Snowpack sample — Buffalo Mountain, Silverthorne, Colorado, USA (1/25/25, 10:11 AM MST)
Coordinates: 39.6222, -106.1139
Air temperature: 22 °F
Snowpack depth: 110 cm
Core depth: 30 cm
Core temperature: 42.8 °F
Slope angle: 12°, slope face: 102°
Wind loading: high
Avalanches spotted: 0
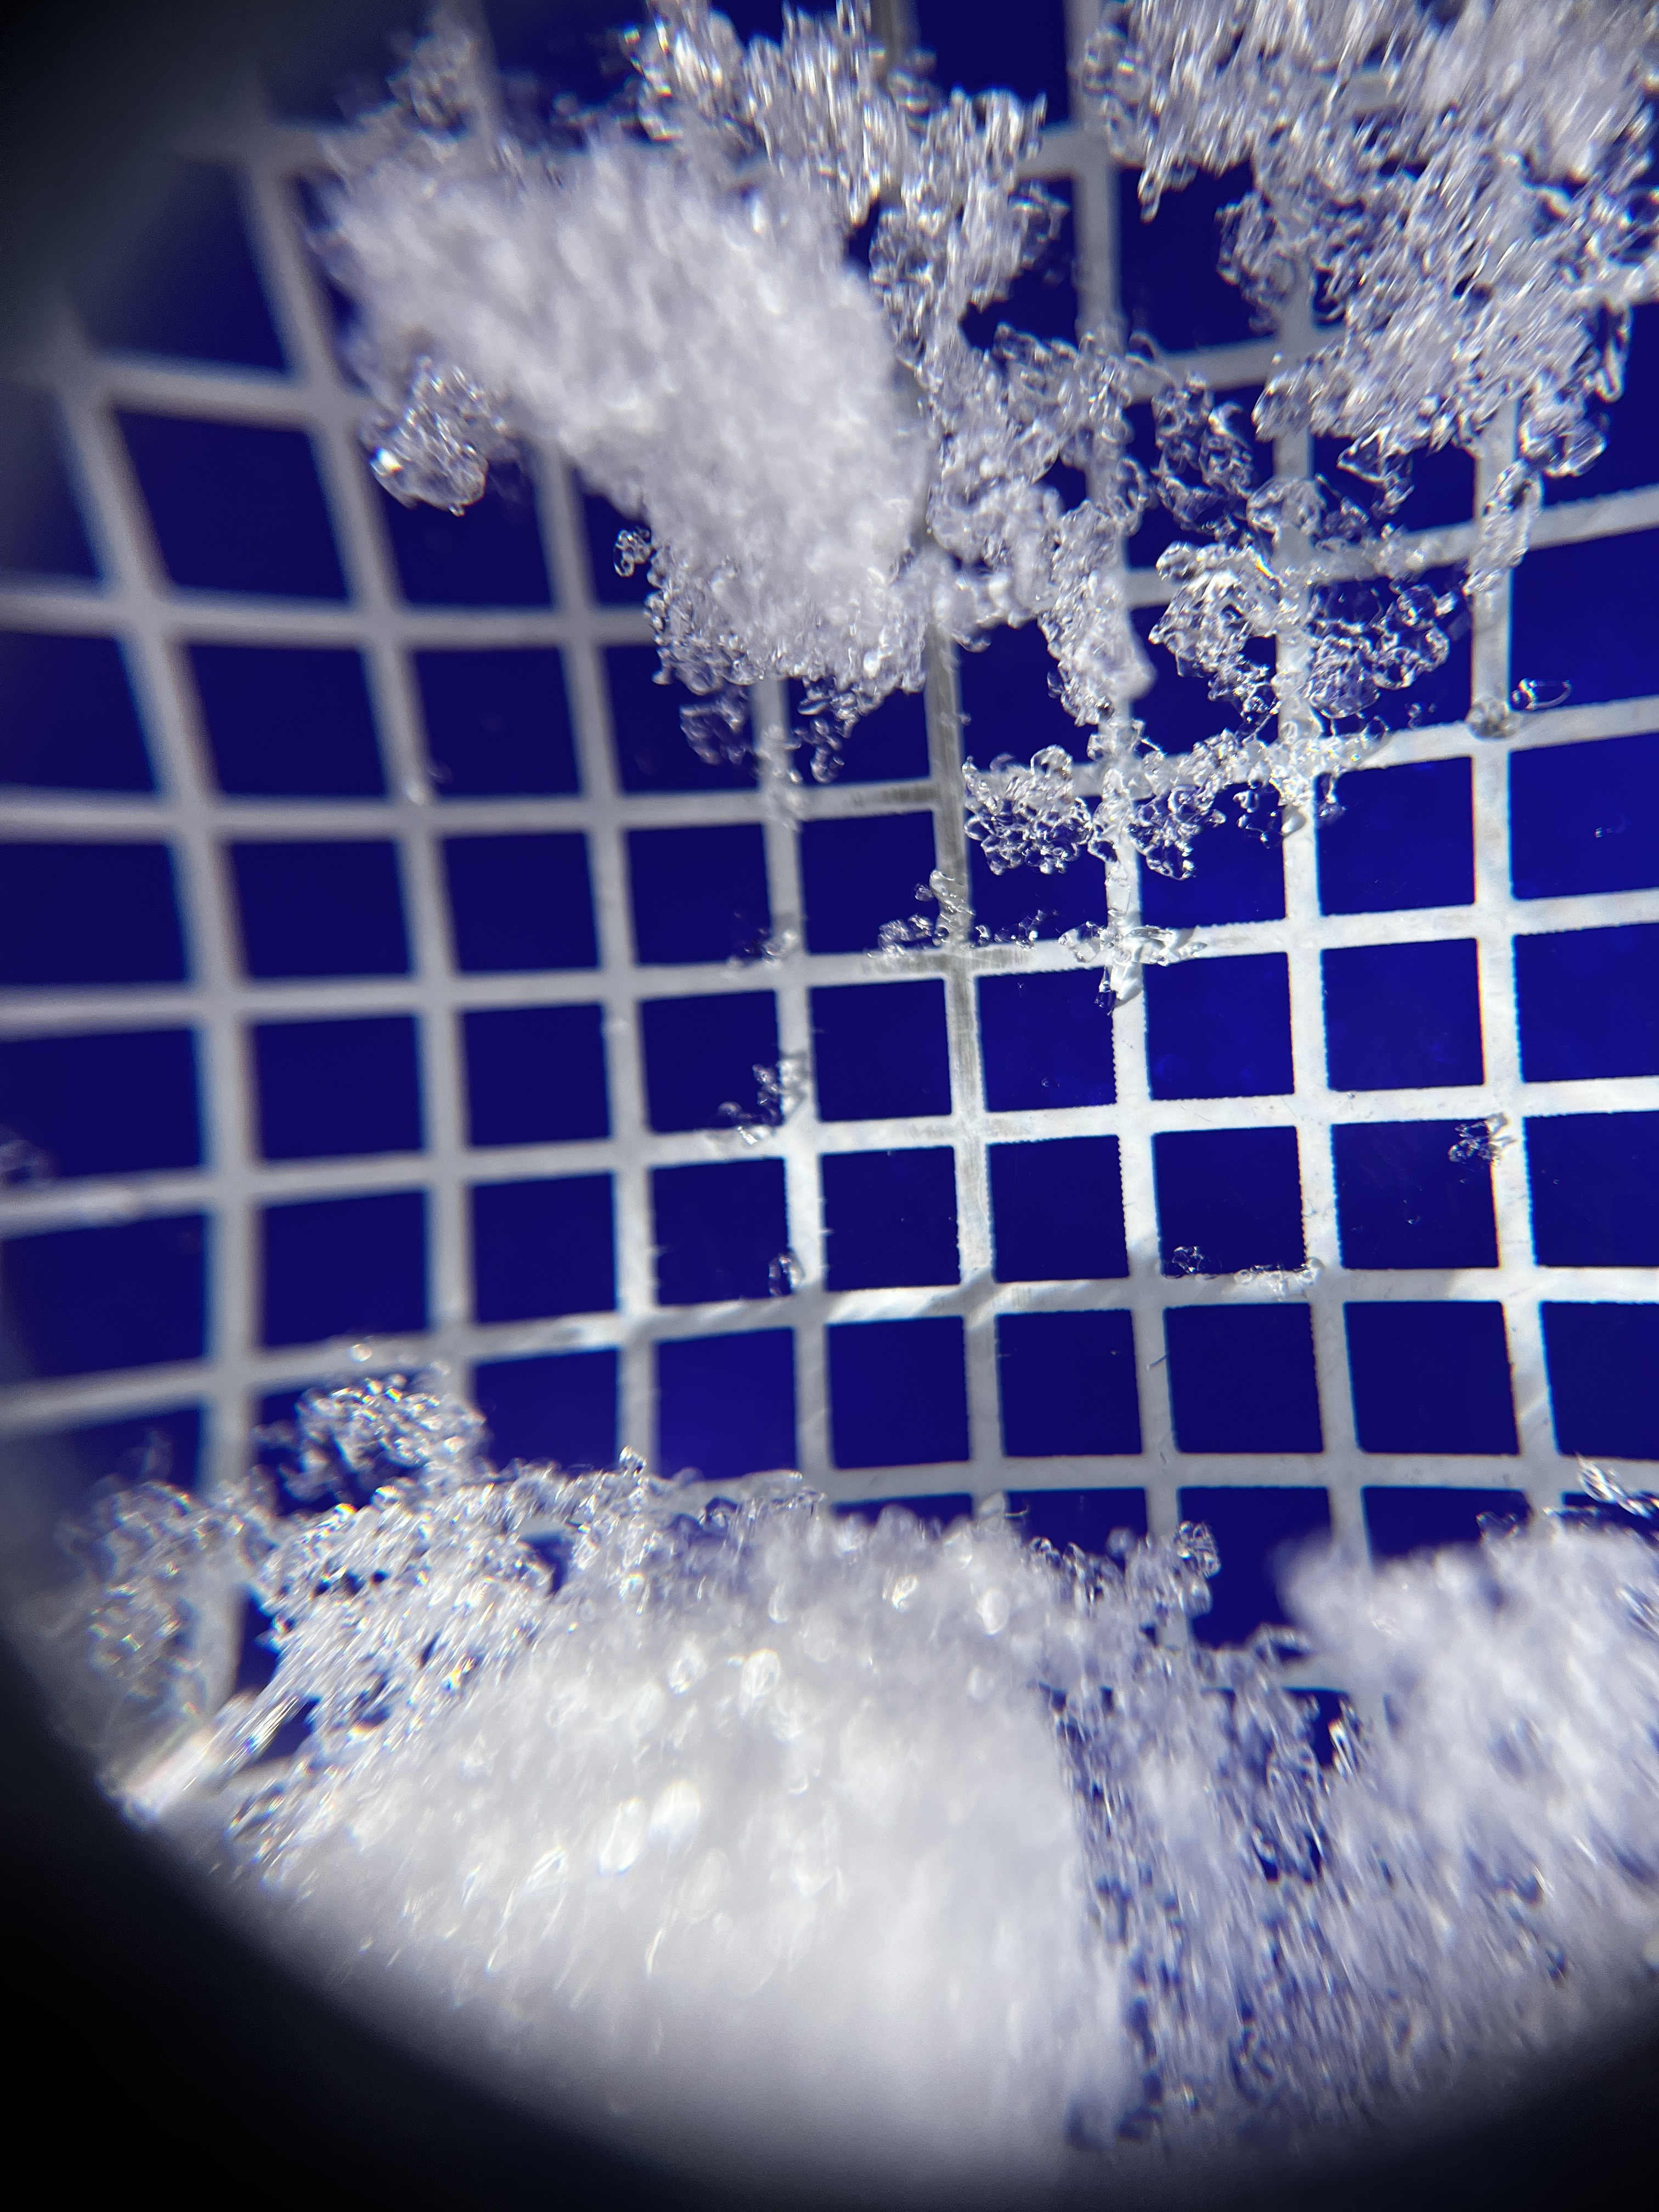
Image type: magnified_profile
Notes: No avalanches nearby, collected on the outskirts of a fire break 15 meters from the treeline, on way to Buffalo and Red Mountain